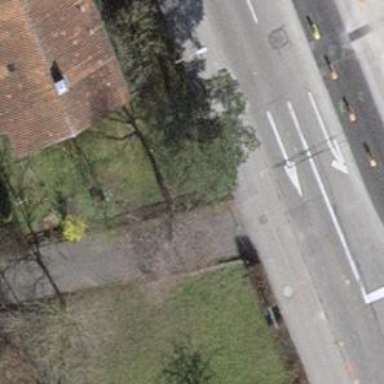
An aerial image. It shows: Bollard barrier.